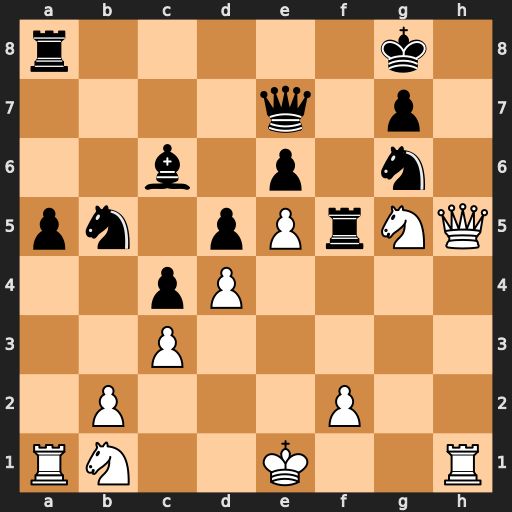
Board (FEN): r5k1/4q1p1/2b1p1n1/pn1pPrNQ/2pP4/2P5/1P3P2/RN2K2R
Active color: w
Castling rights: KQ
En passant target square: -
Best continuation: Qh7+ Kf8 Qh8+ Nxh8 Rxh8#